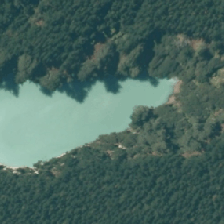
Land cover: lake_pond